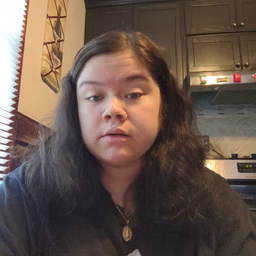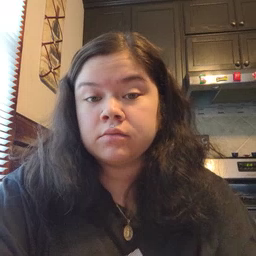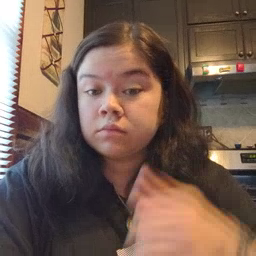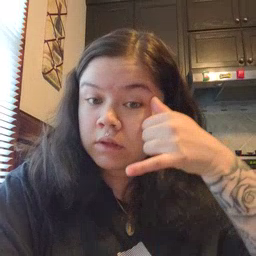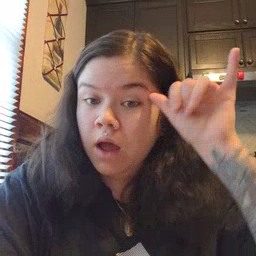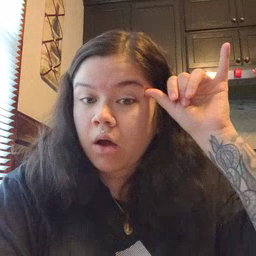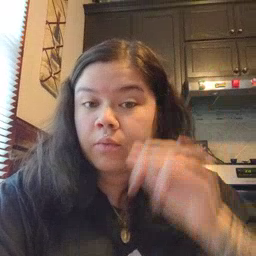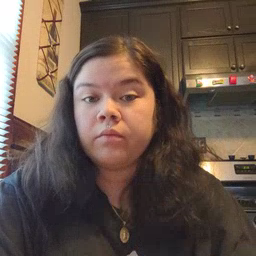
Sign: cow